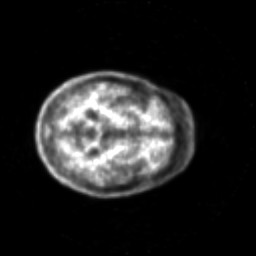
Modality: PET
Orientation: axial
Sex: male
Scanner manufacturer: siemens